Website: walmart
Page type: account-selection
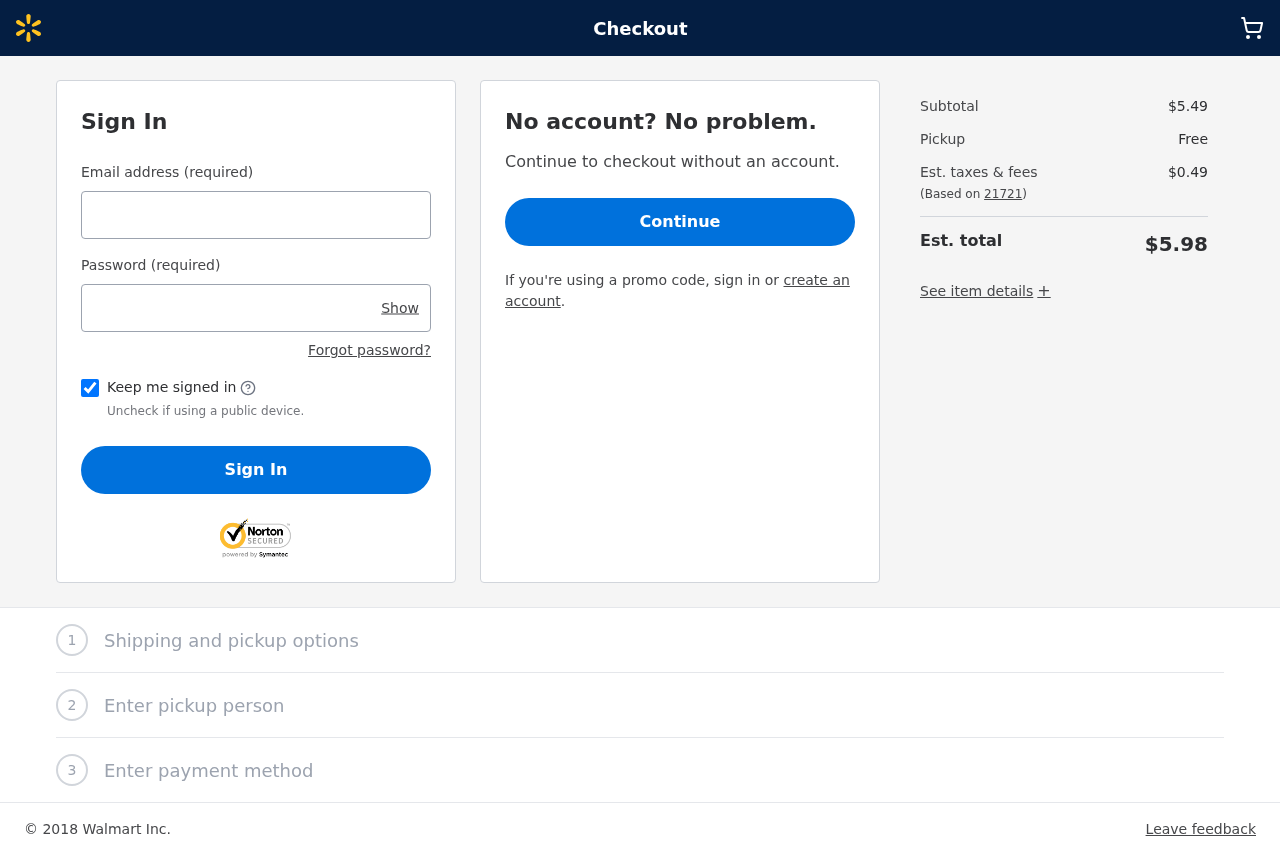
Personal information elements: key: PII_LOGIN_USERNAME
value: julie.trevino
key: PII_POSTCODE
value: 21721
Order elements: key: ORDER_SUBTOTAL
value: $5.49
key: ORDER_TAX
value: $0.49
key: ORDER_TOTAL
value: $5.98